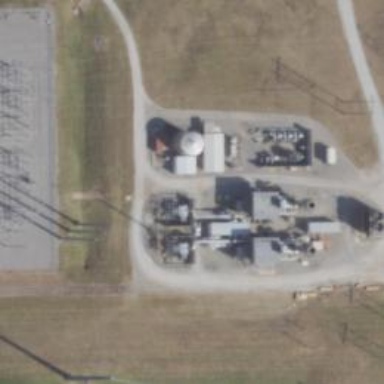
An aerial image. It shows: Gas turbine generator powered by gas.